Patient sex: F
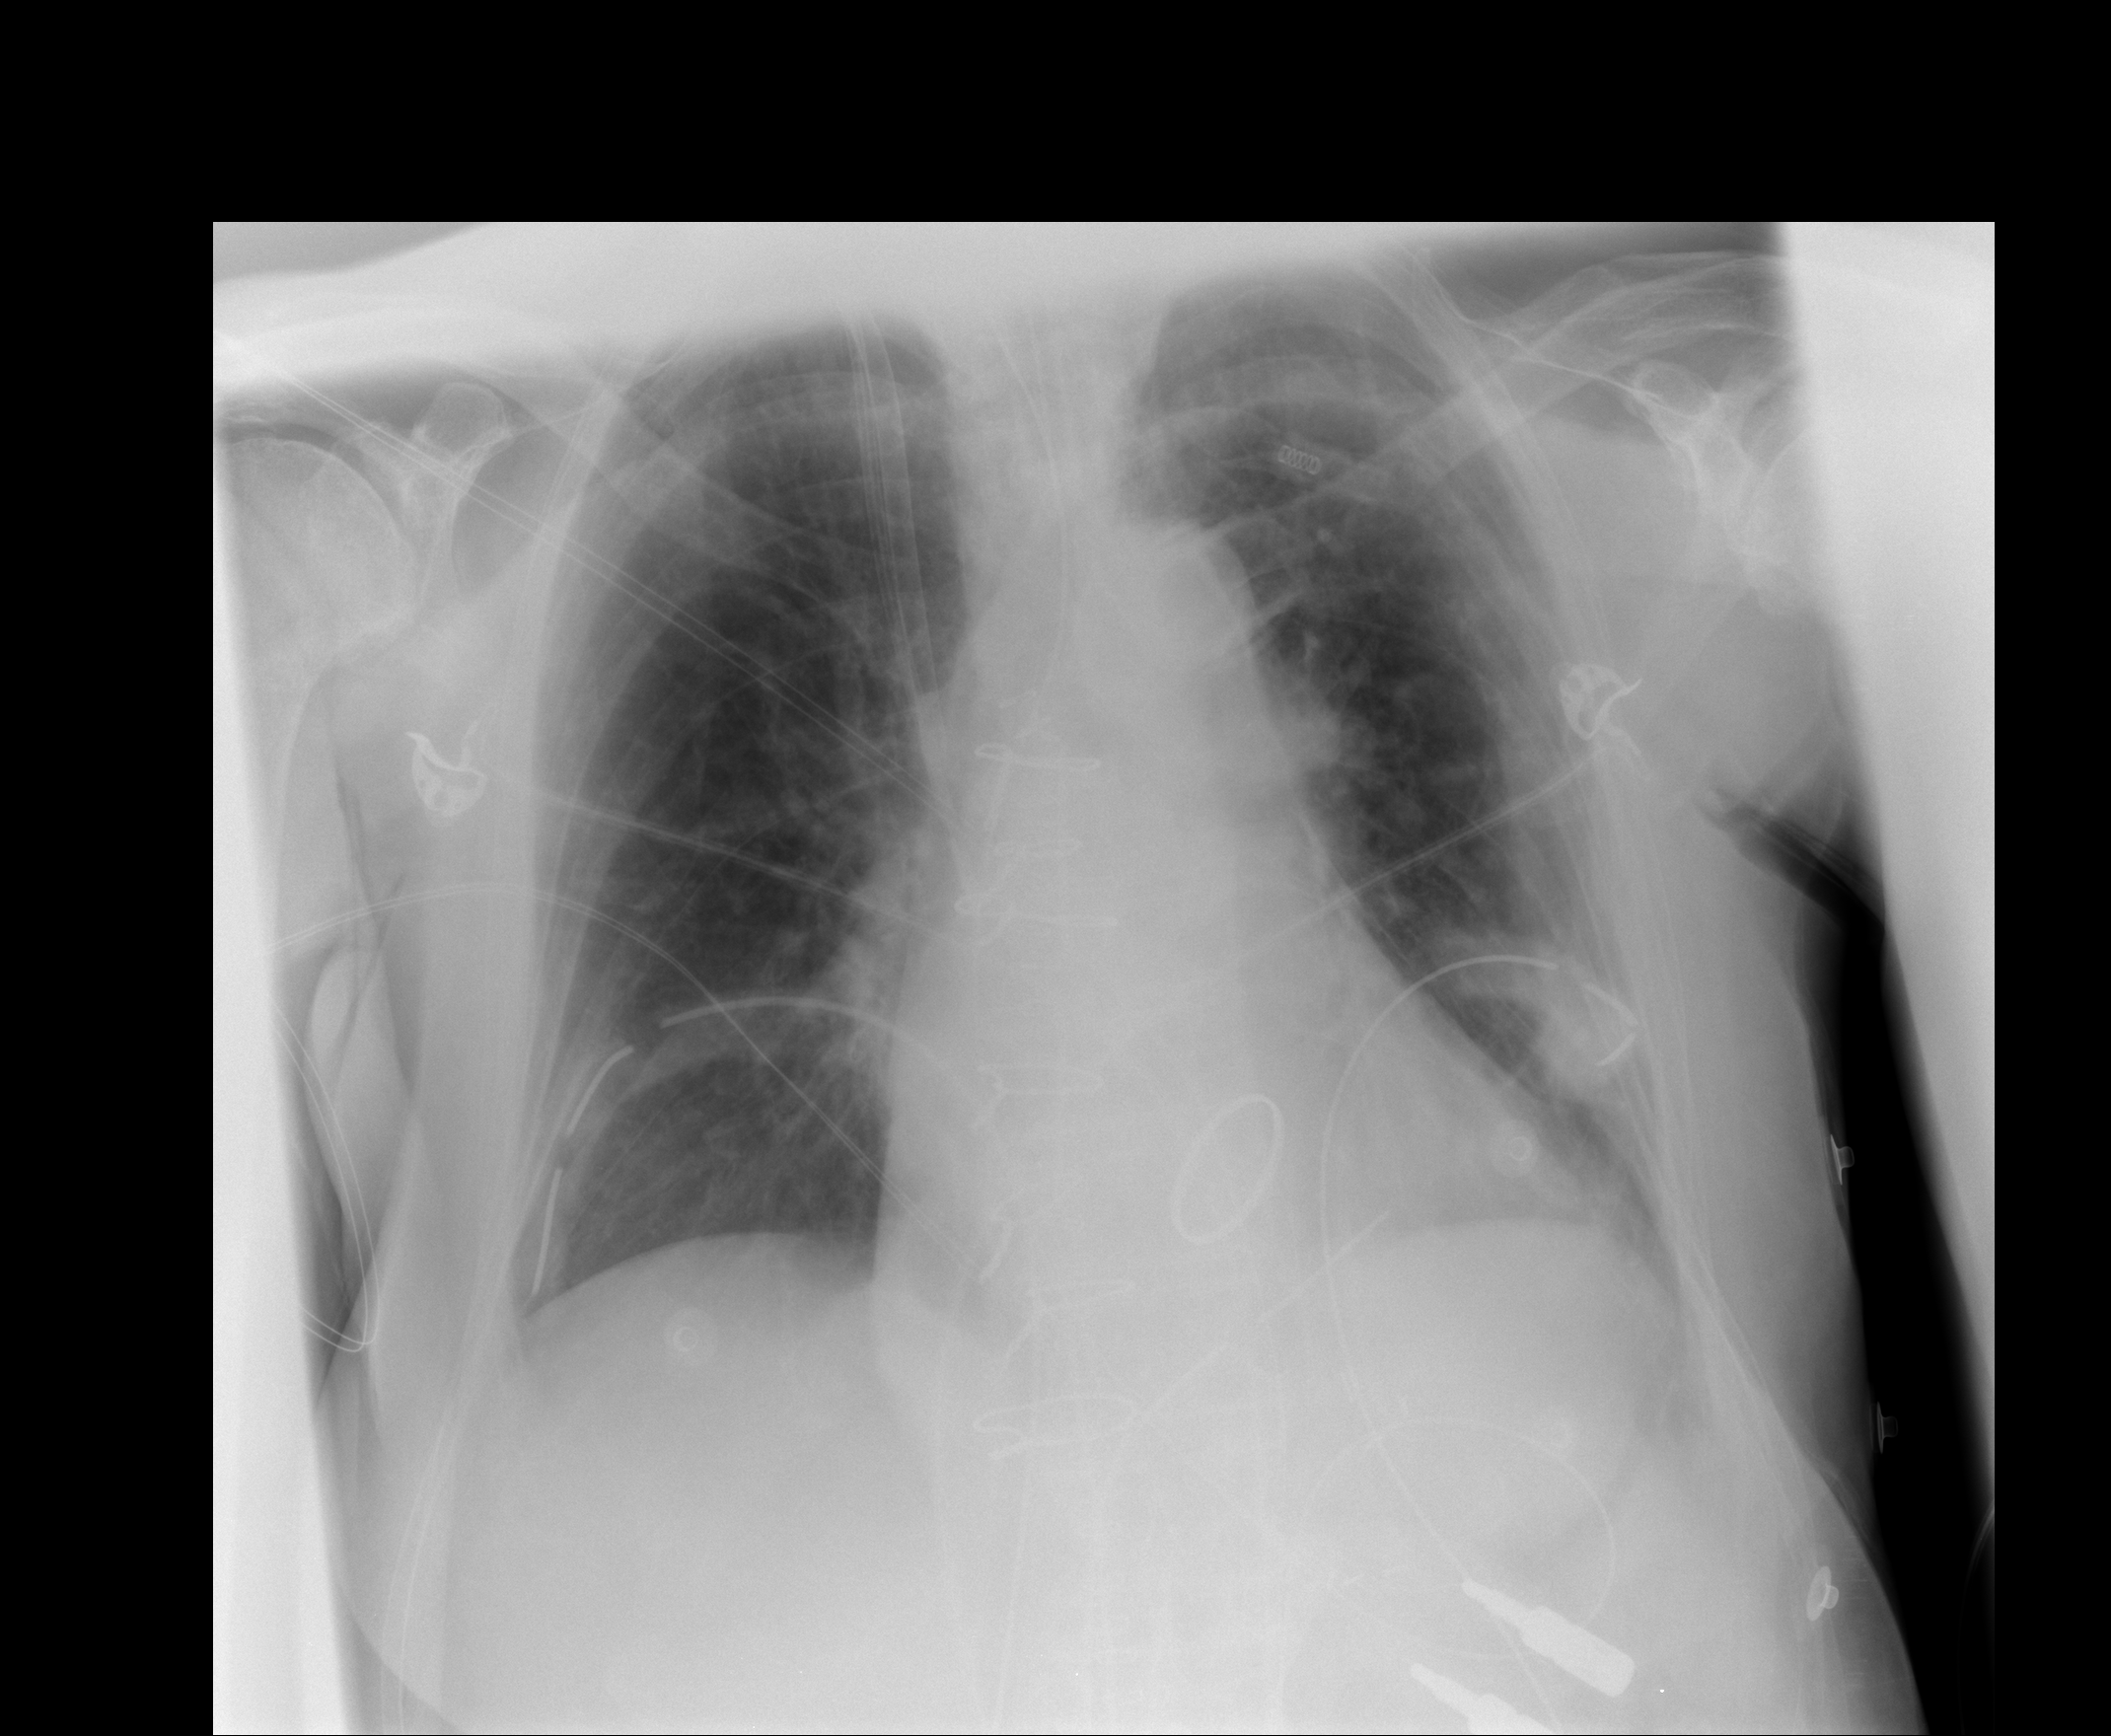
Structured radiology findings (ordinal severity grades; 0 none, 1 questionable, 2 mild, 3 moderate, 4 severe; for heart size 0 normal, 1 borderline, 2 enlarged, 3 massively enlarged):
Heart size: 1
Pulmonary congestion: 2
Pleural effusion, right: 1
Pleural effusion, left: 0
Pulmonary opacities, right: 0
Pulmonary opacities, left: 0
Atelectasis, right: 0
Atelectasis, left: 0